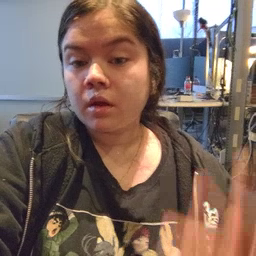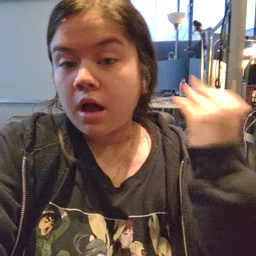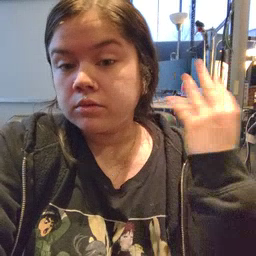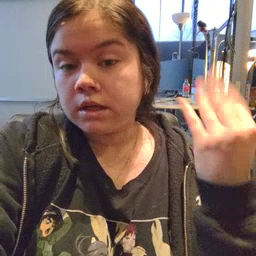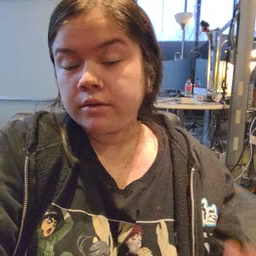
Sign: outside